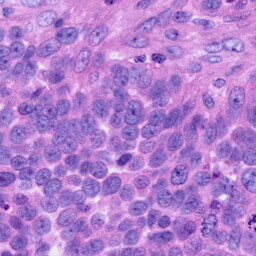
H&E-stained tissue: Ovarian